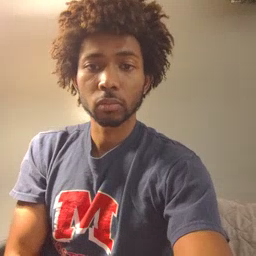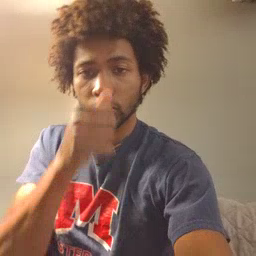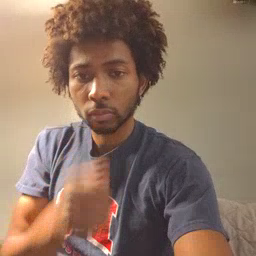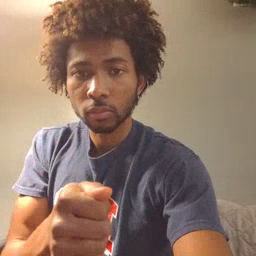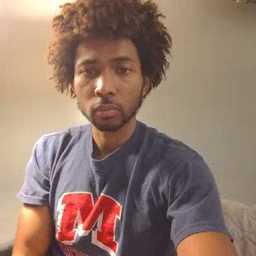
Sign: hide